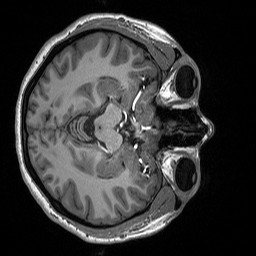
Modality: T1w
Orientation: axial
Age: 22
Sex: female
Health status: healthy
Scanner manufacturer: siemens
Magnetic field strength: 3 T
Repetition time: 2.53 s
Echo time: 0.00219 s